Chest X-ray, AP view. Patient: 31 years old, sex F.
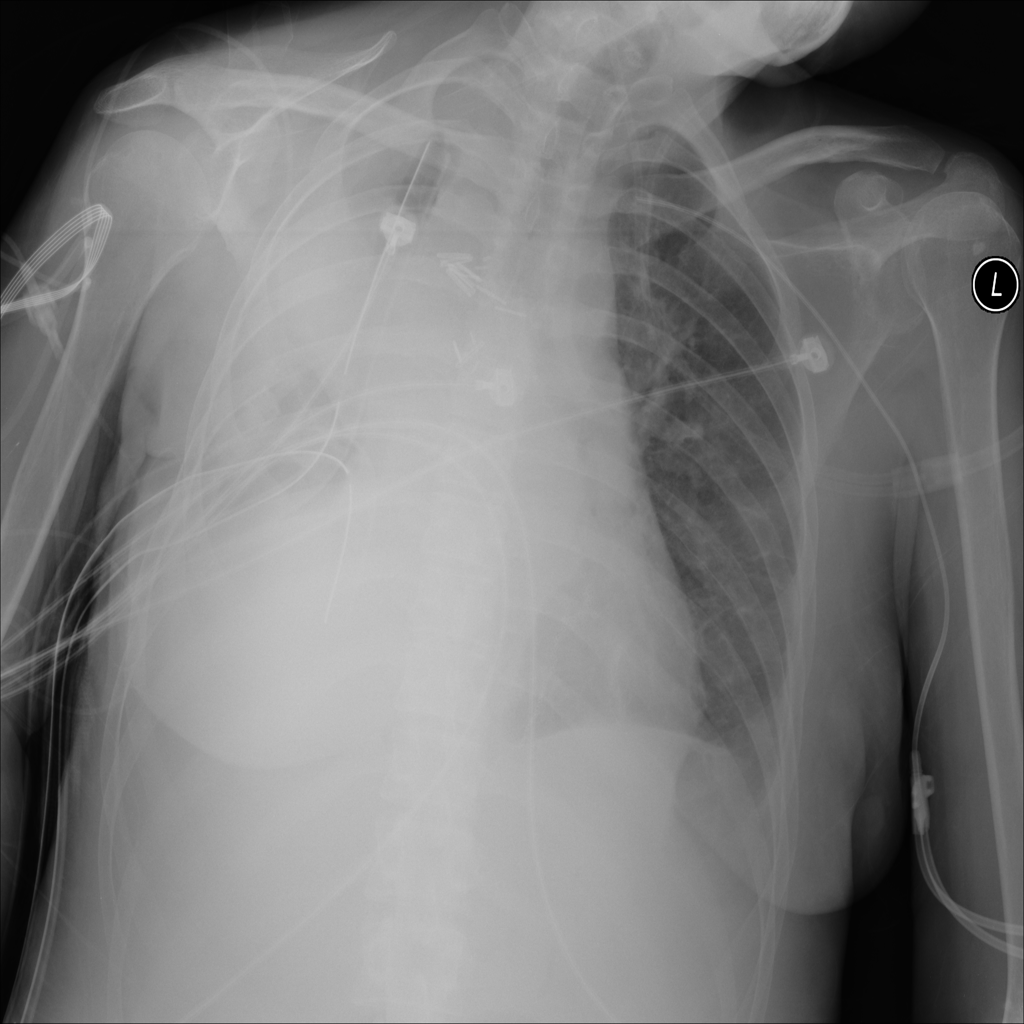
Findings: Effusion